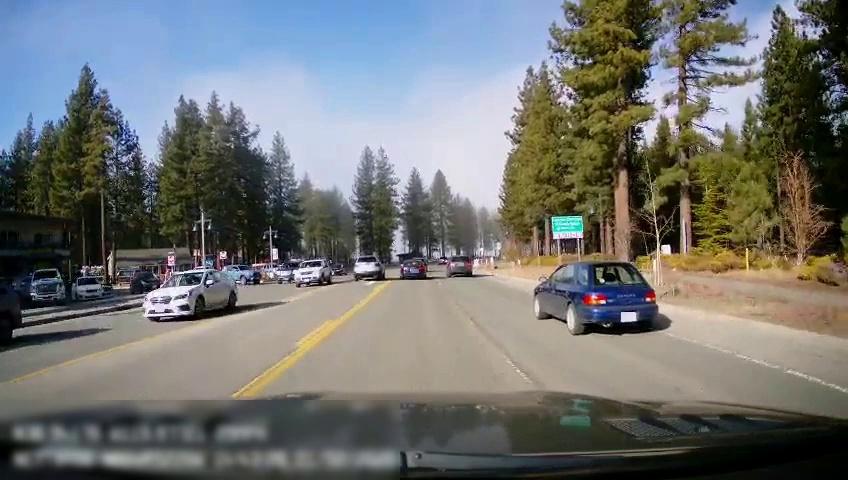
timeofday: Day
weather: Sunny
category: Drivable Space
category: Vehicles | SUV
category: Vehicles | Truck
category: Vehicles | Car
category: Vehicles | SUV
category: Vehicles | SUV
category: Vehicles | Car
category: Vehicles | Car
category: Vehicles | SUV
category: Vehicles | Car
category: Vehicles | Car
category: Vehicles | Car
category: Vehicles | SUV
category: Vehicles | Car
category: Lanes | Opposite Lane
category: Lanes | Current Lane
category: Lanes | Current Lane
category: Lanes | Alternate Lane
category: Traffic | Signs